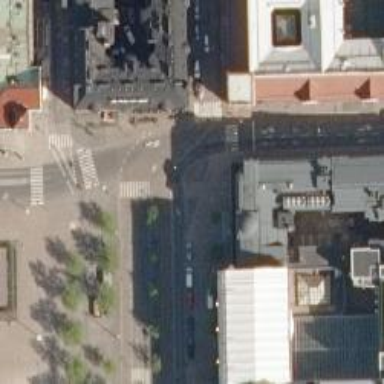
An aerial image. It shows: Tram railway line with electrified contact line.